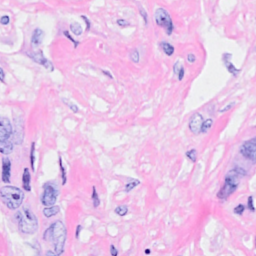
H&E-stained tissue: Breast